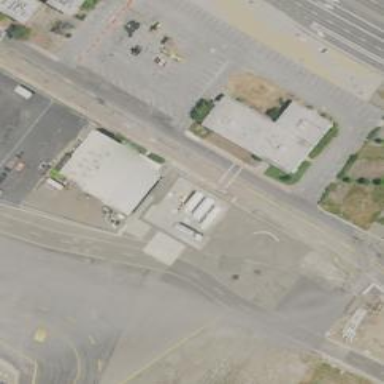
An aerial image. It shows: Image showing helipad at airport.